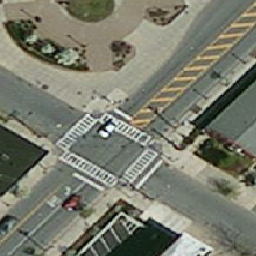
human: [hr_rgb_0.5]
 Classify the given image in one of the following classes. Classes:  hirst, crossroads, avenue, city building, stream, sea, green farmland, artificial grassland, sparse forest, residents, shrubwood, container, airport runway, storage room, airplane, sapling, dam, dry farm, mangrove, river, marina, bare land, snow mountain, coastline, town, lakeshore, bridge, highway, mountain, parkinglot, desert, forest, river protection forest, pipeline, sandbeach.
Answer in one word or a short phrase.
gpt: crossroads